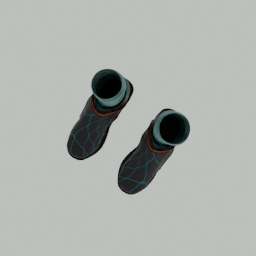
Label: people